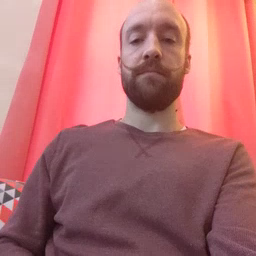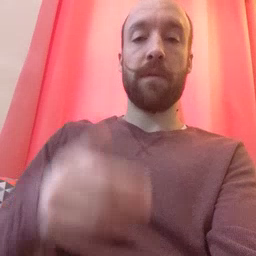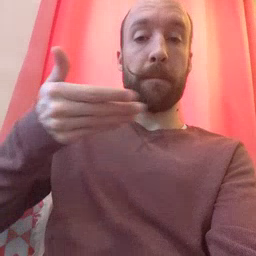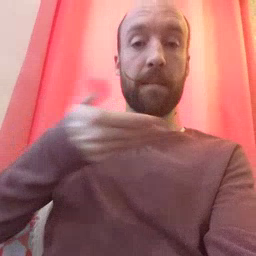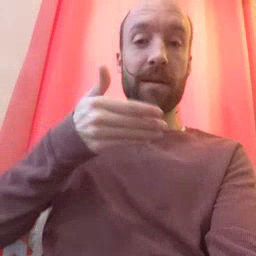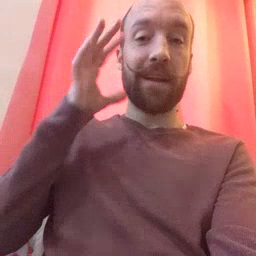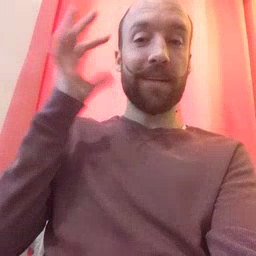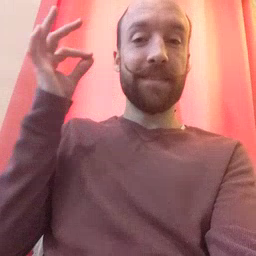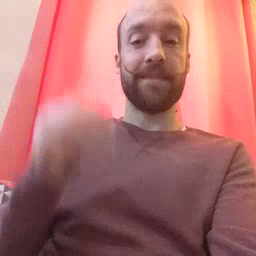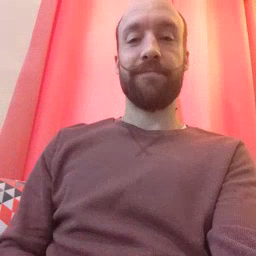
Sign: kitty